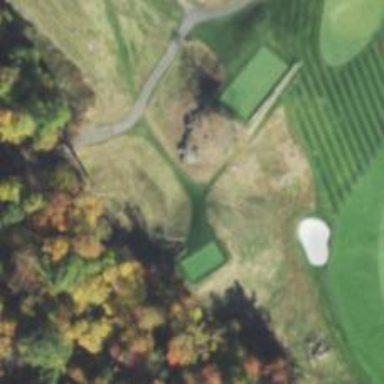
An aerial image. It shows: Path used for both walking and golf.